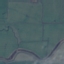
Label: Pasture